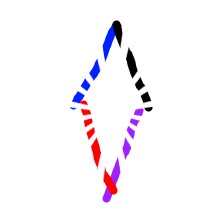
Shape: rhombus